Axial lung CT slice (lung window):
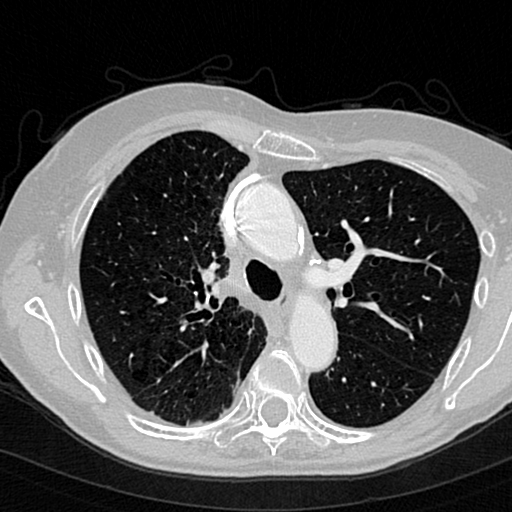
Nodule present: no